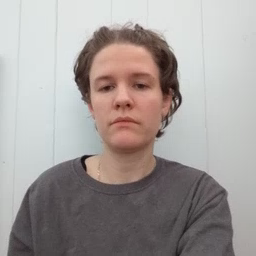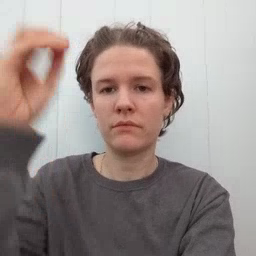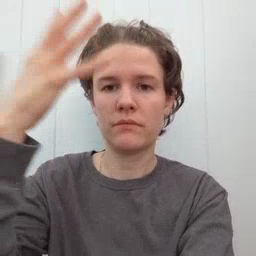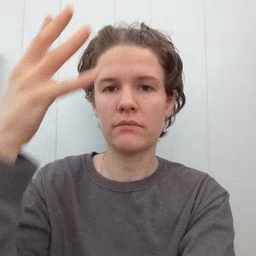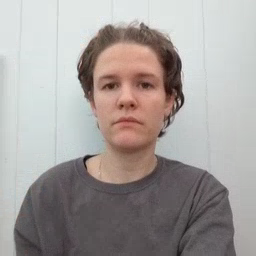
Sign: sun